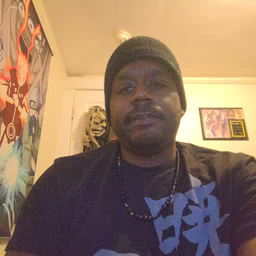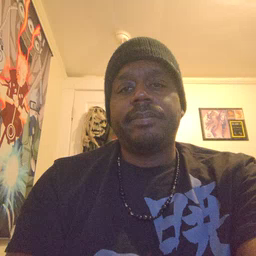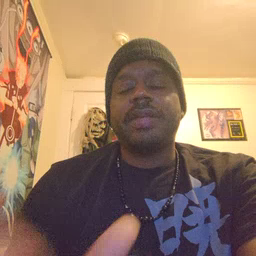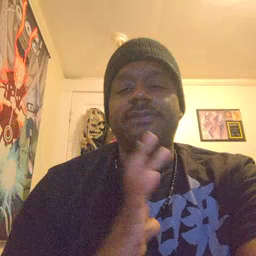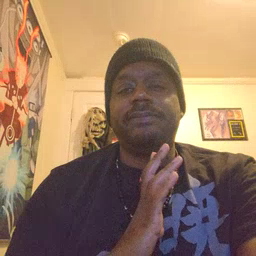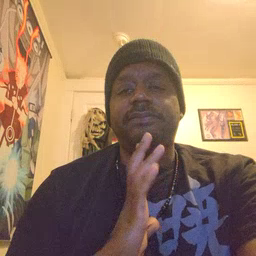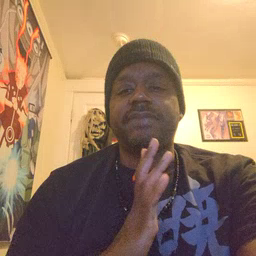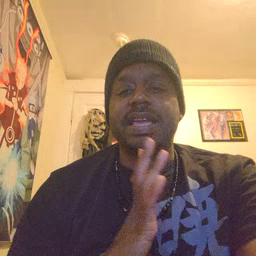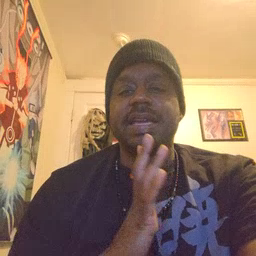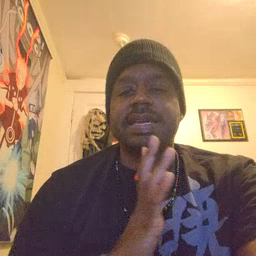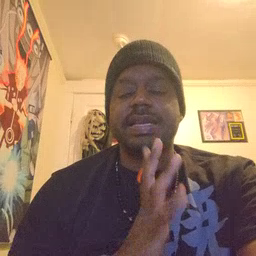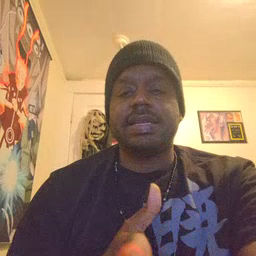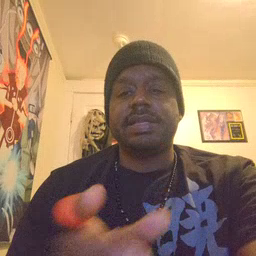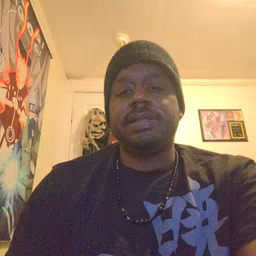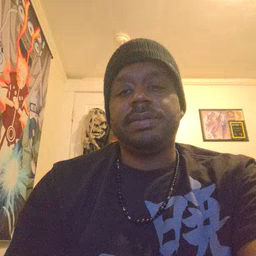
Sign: fine